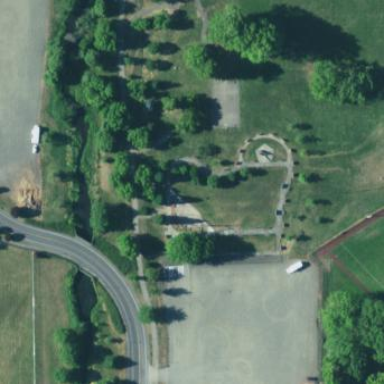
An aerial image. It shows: Historical site featuring war memorial.